Question: I want to search for shortest path in the directed acyclic graph with neo4j. I have graph that looks similar to this:

I want to find path starting from 'Root' down to 'Layer 3'. At each layer I have different set of properties and I can calculate weight using this properties and user input. I need to find all shortest paths with minimal dynamic weight using A* or another search algorithm (it is possible to have several paths with equal weights). Is it possible with neo4j and cypher or gremlin?
I don't want to use embedded version because my project is written in python, so I can't use java library that as I know can do this.
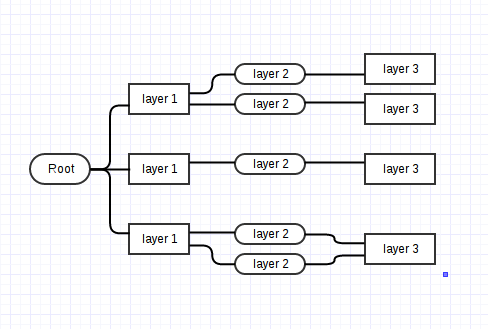
Answer: As of now, Cypher does not allow you to pass in function e.g. your cost function. Adding this as feature must be decided very carefully as injecting runnable code by a query language has some security concerns.
That said what you can do now: create a <URL>. Using JAX-RS parameter you provide data to identify the start and end node of your traversal and let graph algos do the dirty work.
You might want to take a look at <URL>, this is a minimalistic sample project using 'gradle' as a build system.
However, the sketched idea involved Java coding for the server side part. Client side you can use whatever stack you like.